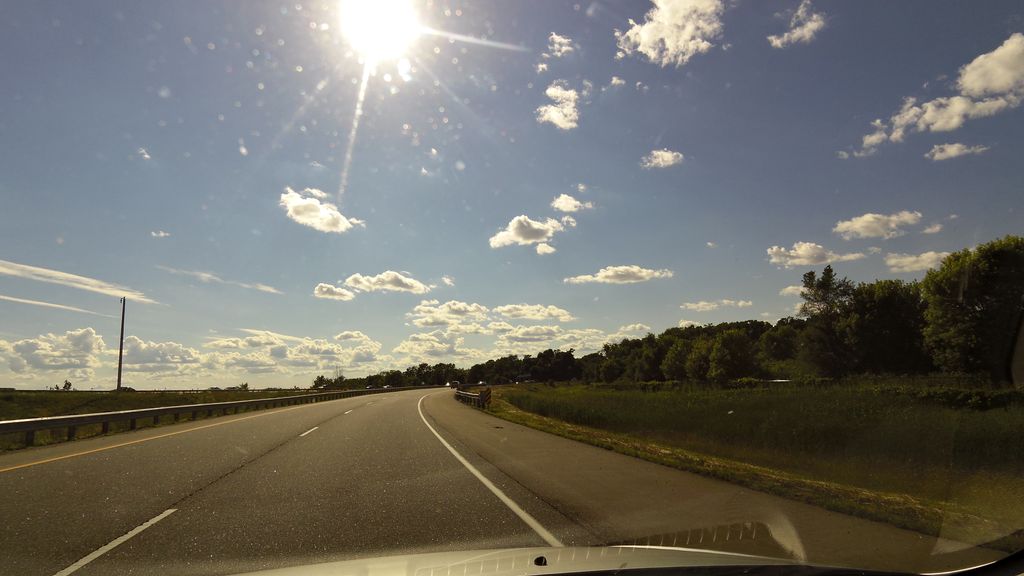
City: kitchener-waterloo